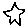
Label: star